Field crop: maize
Growth stage: 2
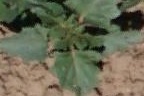
Species: datura